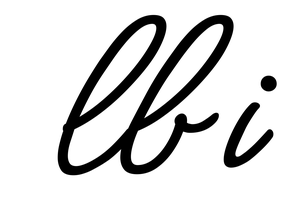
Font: MeowScript-Regular